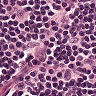
Metastatic tissue present: no